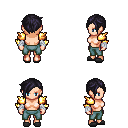
a pixel art fantasy rpg character, female body template, human, light skin, gold arm armor, teal pants, raven pixie cut hairstyle, white cloth bandages, gray slippers, four views (front, back, left, right), 2x2 character sprite sheet, small pixel art, hard edges, no anti-aliasing